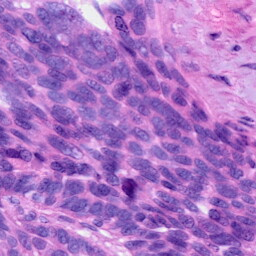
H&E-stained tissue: Ovarian